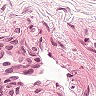
Metastatic tissue present: no